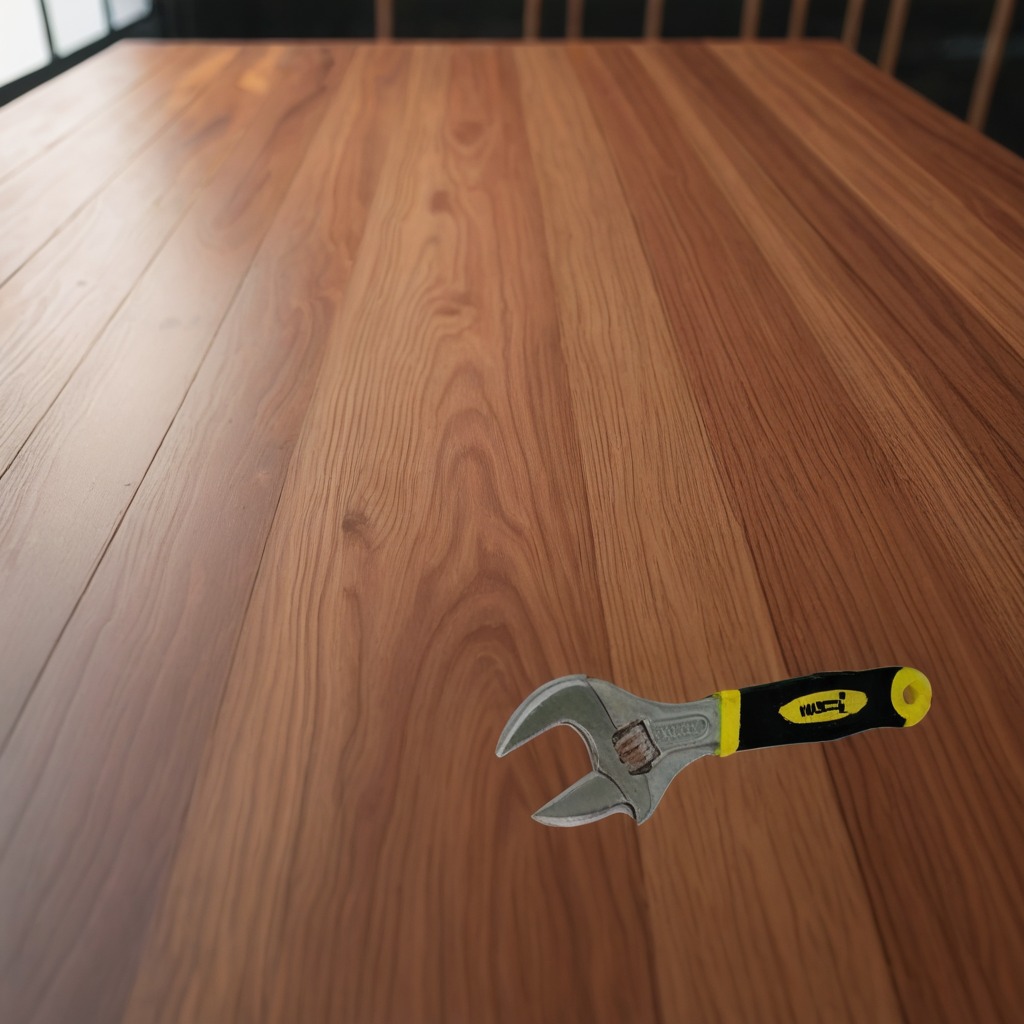
An wrench is lying on the wooden table in the carpentry studio.